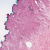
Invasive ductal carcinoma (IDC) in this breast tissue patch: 0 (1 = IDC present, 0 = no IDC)